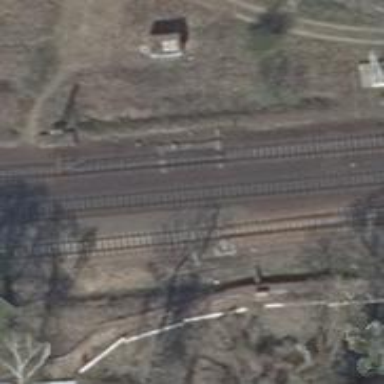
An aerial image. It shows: Railway switch with the turnout side on the right.